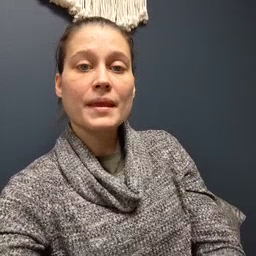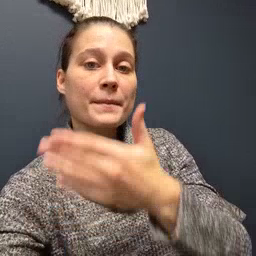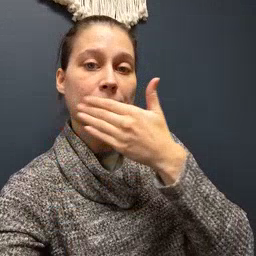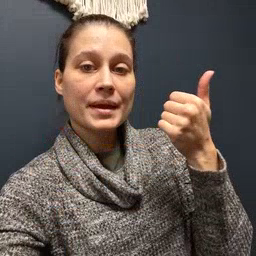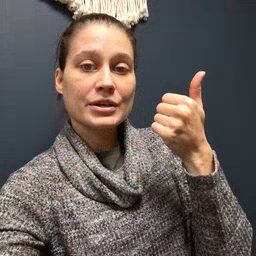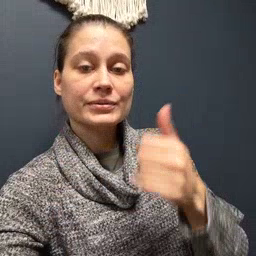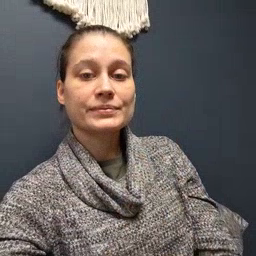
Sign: better